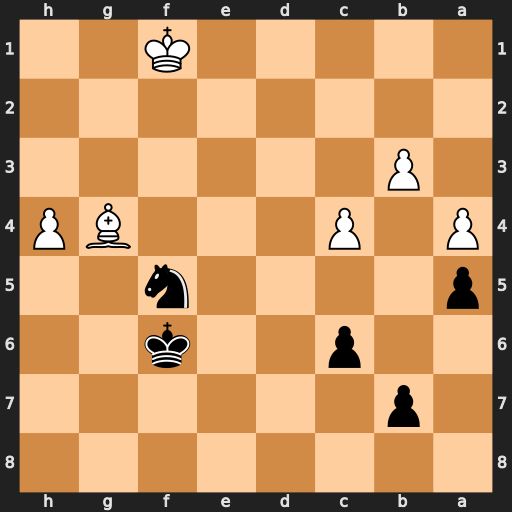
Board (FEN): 8/1p6/2p2k2/p4n2/P1P3BP/1P6/8/5K2
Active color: b
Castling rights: -
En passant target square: -
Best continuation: Ne3+ Ke2 Nxg4